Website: macys
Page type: gifting
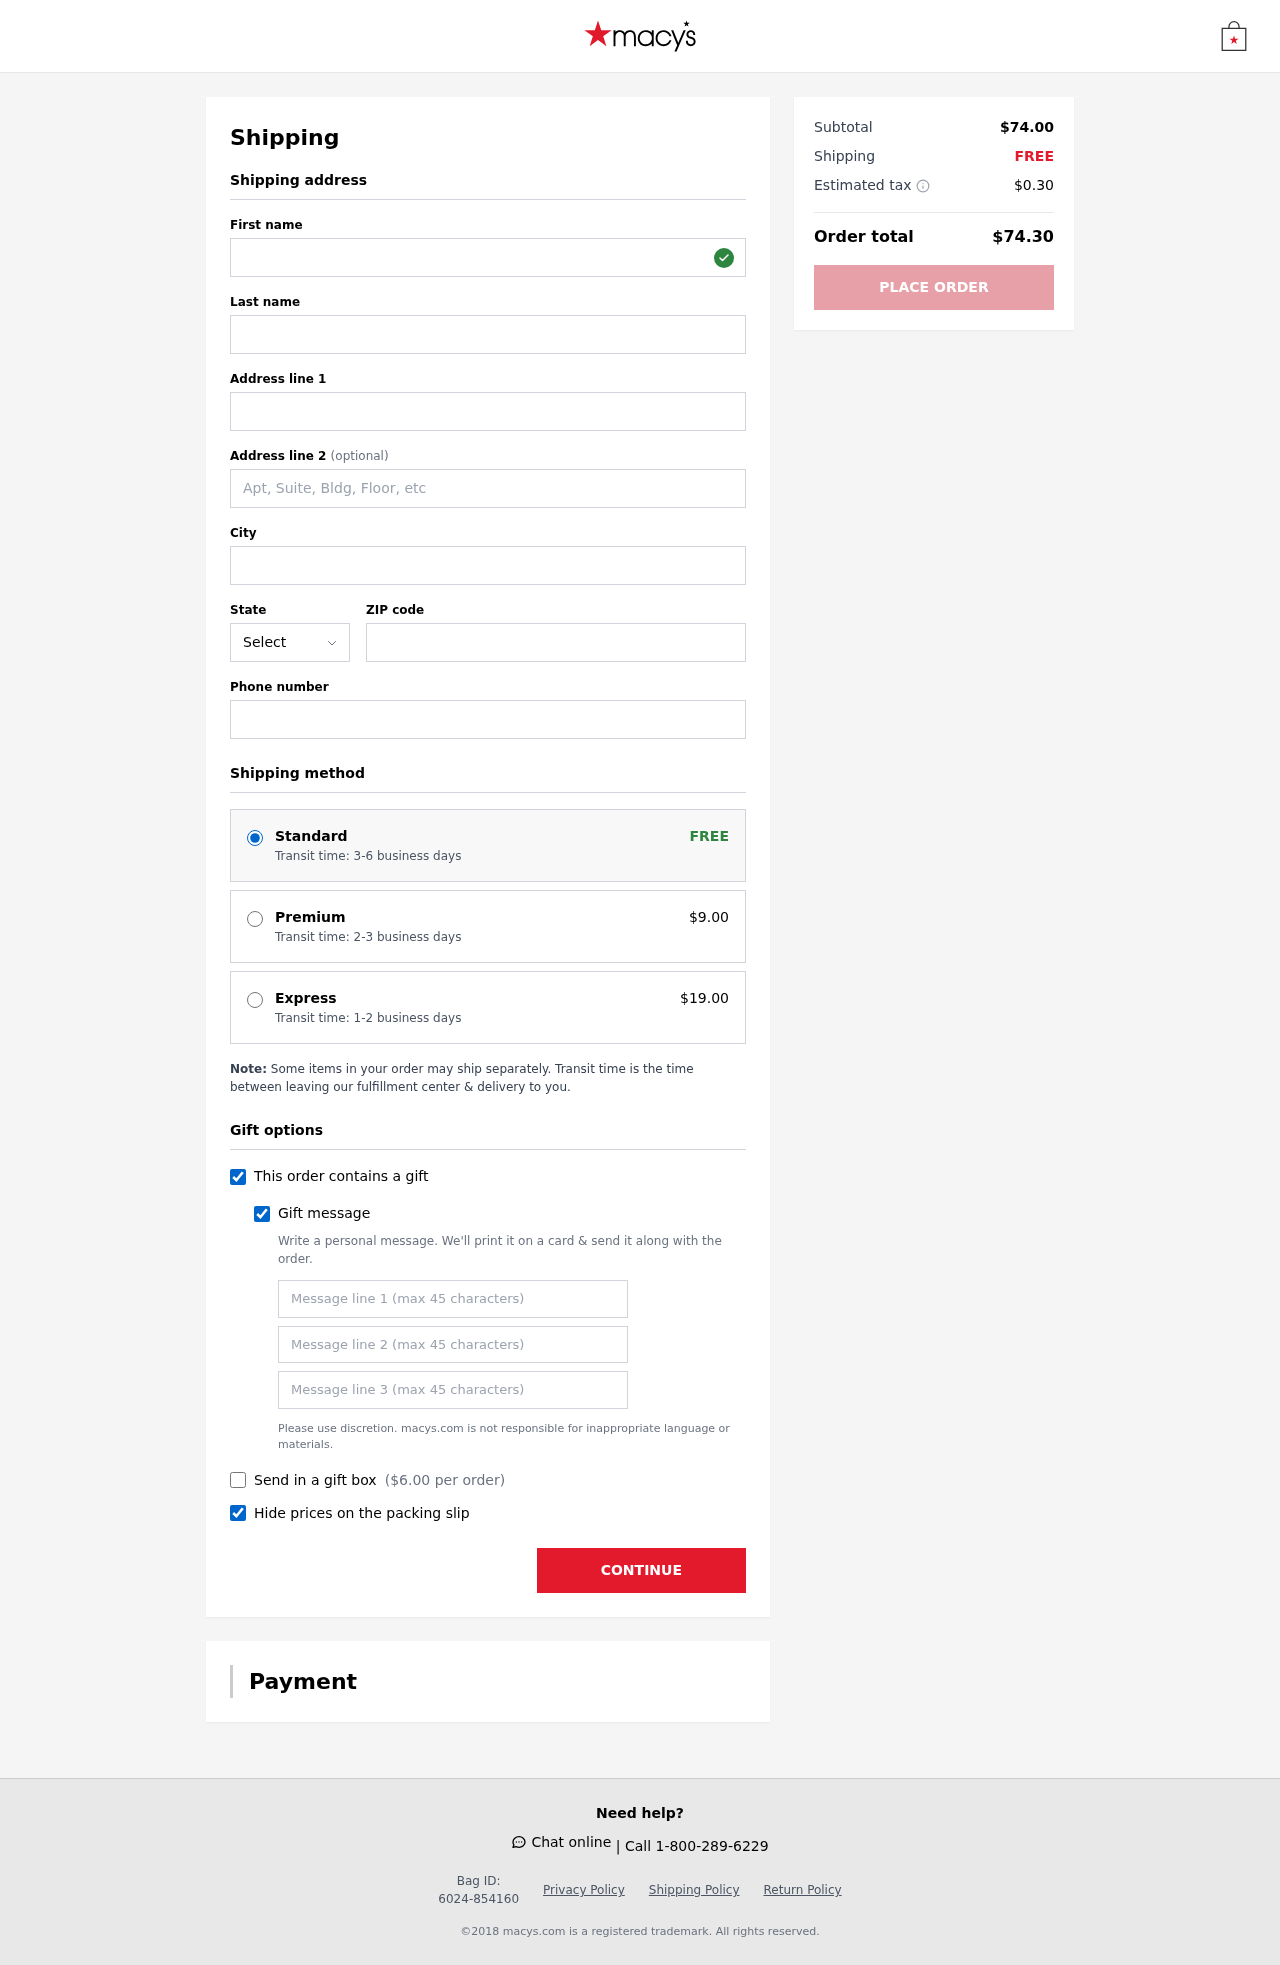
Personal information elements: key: PII_STATE_ABBR
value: IL
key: PII_FIRSTNAME
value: Noah
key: PII_LASTNAME
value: Harvey
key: PII_STREET
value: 7472 Cody Village Suite 363
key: PII_CITY
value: Tuckerfort
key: PII_POSTCODE
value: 14685
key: PII_PHONE
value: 3358743518
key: PII_GIFT_MESSAGE
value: Hey Frank, I remember you mentioning how much you needed a solid pair for your runs, so I thought these might give you the boost you're looking for. Can't wait to see you hit the pavement in style! Cheers to many miles ahead!  Noah
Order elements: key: ORDER_SHIPPING_STANDARD
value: Transit time: 3-6 business days
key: ORDER_SHIPPING_PREMIUM
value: Transit time: 2-3 business days
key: ORDER_SHIPPING_PREMIUM_PRICE
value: $9.00
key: ORDER_SHIPPING_EXPRESS
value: Transit time: 1-2 business days
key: ORDER_SHIPPING_EXPRESS_PRICE
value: $19.00
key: ORDER_GIFT_BOX_PRICE
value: $6.00
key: ORDER_SUBTOTAL
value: $74.00
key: ORDER_SHIPPING_COST
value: FREE
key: ORDER_TAX
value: $0.30
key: ORDER_TOTAL
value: $74.30